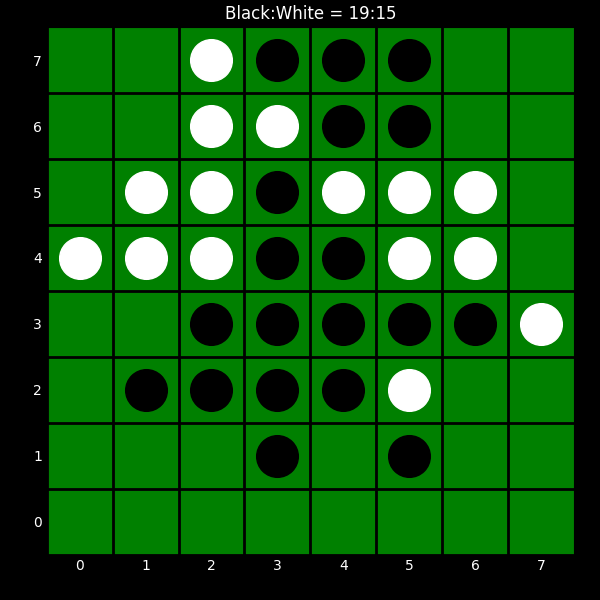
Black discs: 19
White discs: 15